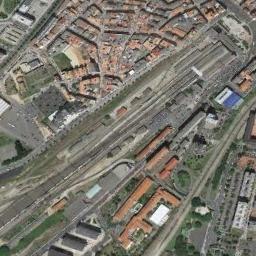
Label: railway_station